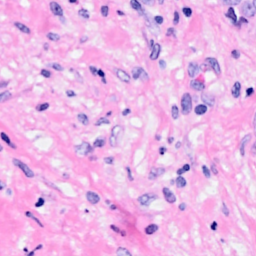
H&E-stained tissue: Breast